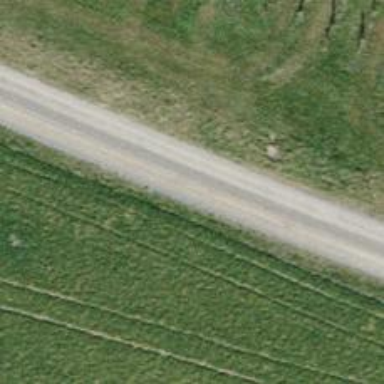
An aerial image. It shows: Agricultural track with grade1 tracktype suitable for agricultural vehicles.